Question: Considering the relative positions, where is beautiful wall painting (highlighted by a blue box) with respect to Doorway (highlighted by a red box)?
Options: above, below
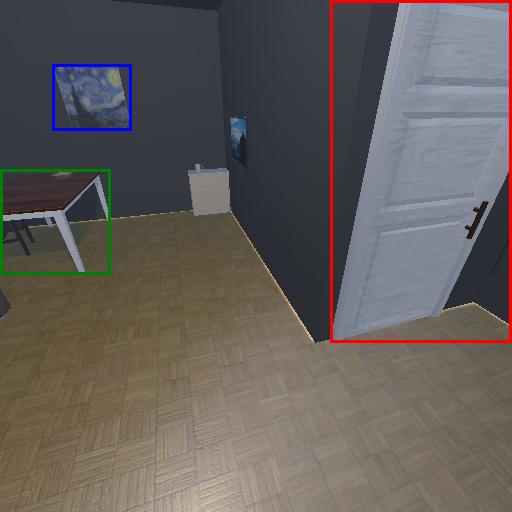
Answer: above